Question: I am trying to make my app switch between true full screen (no status bar, no action bar) and "normal mode" (action bar and status bar). For that, I've set up an action bar in overlay mode and I allow user to toggle both the action bar and the status bar on:
'''
getWindow().addFlags(WindowManager.LayoutParams.FLAG_FORCE_NOT_FULLSCREEN);
getWindow().clearFlags(WindowManager.LayoutParams.FLAG_FULLSCREEN);
actionBar.show();
'''
..and off:
'''
getWindow().addFlags(WindowManager.LayoutParams.FLAG_FULLSCREEN);
getWindow().clearFlags(WindowManager.LayoutParams.FLAG_FORCE_NOT_FULLSCREEN);
actionBar.hide();
'''
This works OK with only one exception: the actual layout is resized whenever either of these actions takes place. Well, there is another flag to account apparently just for that, and so I add to my 'onCreate()':
'''
getWindow().addFlags(WindowManager.LayoutParams.FLAG_LAYOUT_NO_LIMITS);
'''
OK, now the resizing is no longer an issue, however now my action bar is half obscured by the status bar whenever both are on:

Is there something I'm missing? How can I make the action bar to properly display right below the status bar?
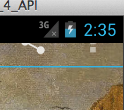
Answer: After trial and error, I've found a solution. This hides both action bar and status bar without causing the image to resize.
'''
private void toggleFullscreen(boolean on) {
ActionBar actionBar = getActionBar();
View decorView = getWindow().getDecorView();
if (on) {
decorView.setSystemUiVisibility(
View.SYSTEM_UI_FLAG_LAYOUT_STABLE
| View.SYSTEM_UI_FLAG_LAYOUT_FULLSCREEN
| View.SYSTEM_UI_FLAG_FULLSCREEN);
actionBar.hide();
}
else {
decorView.setSystemUiVisibility(
View.SYSTEM_UI_FLAG_LAYOUT_STABLE
| View.SYSTEM_UI_FLAG_LAYOUT_FULLSCREEN);
actionBar.show();
}
}
'''